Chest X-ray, PA view. Patient: 70 years old, sex F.
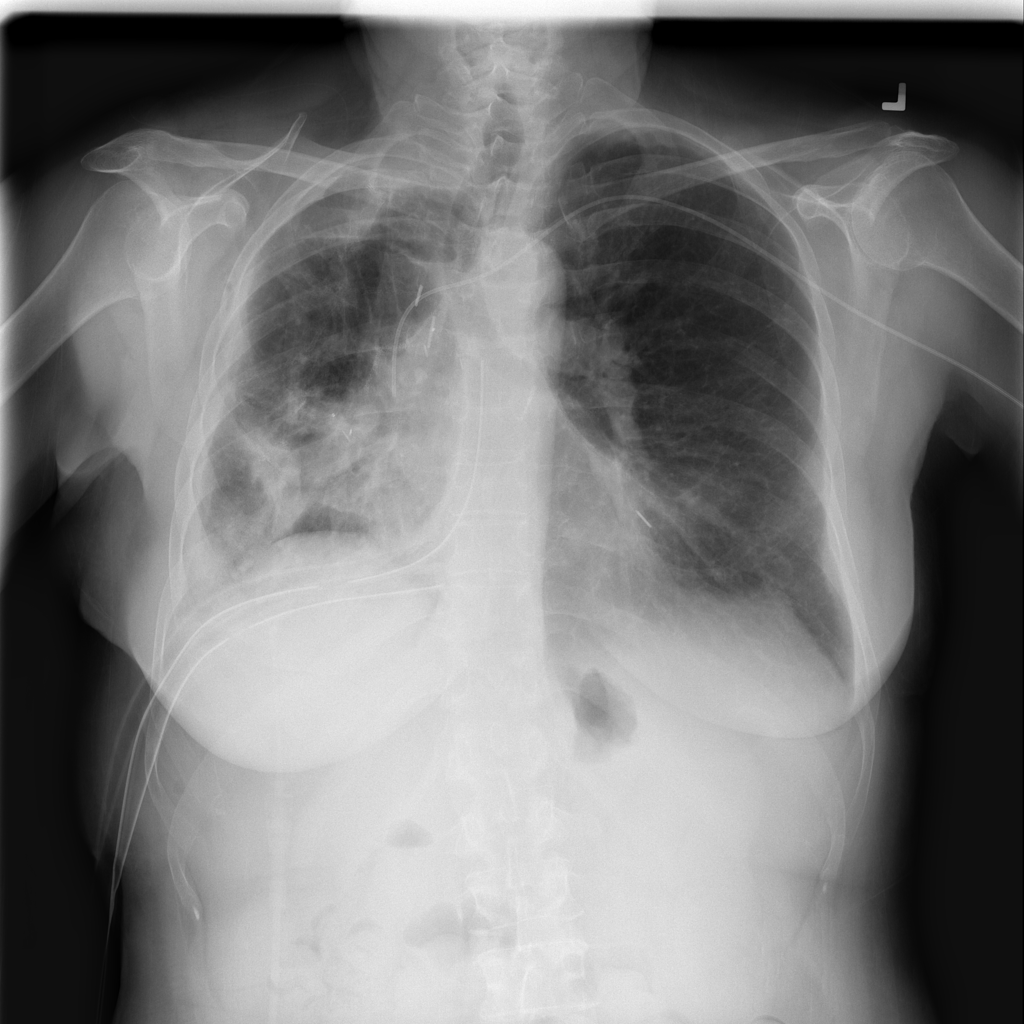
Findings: No Finding